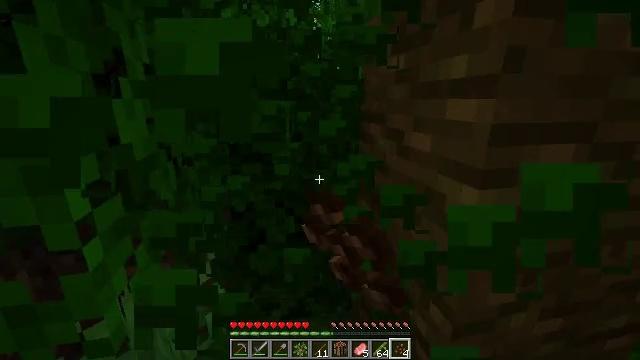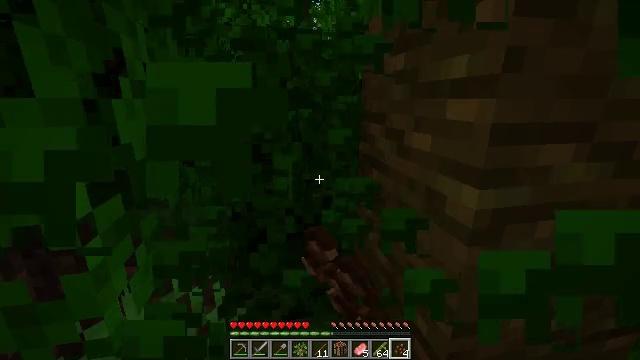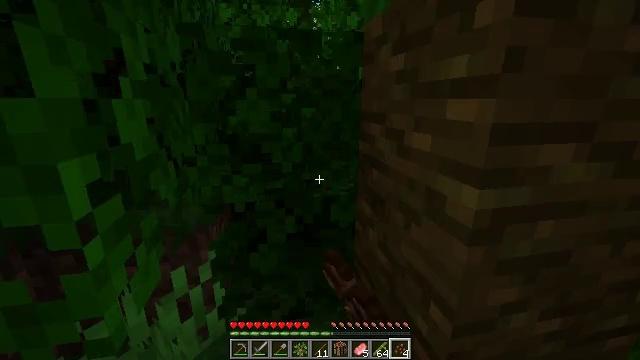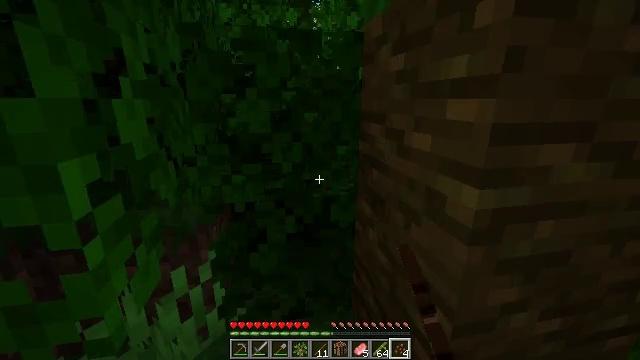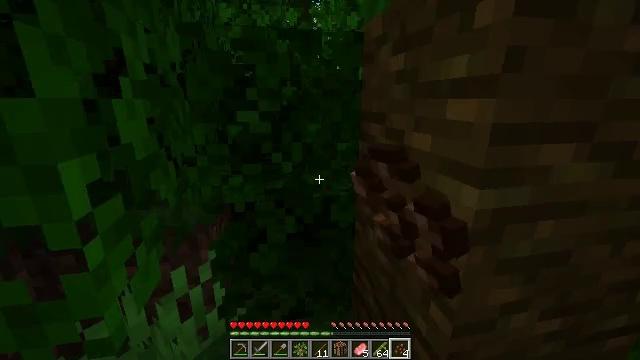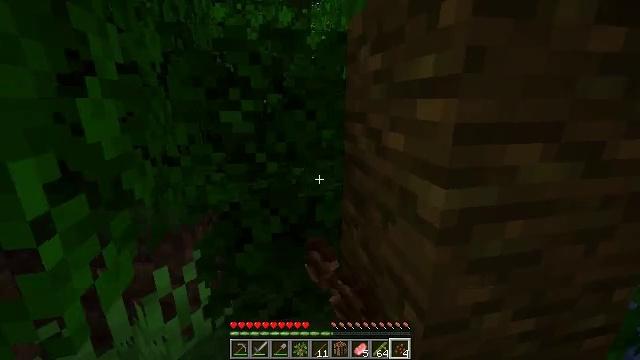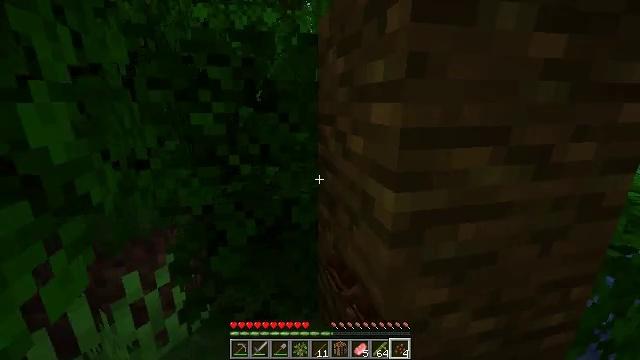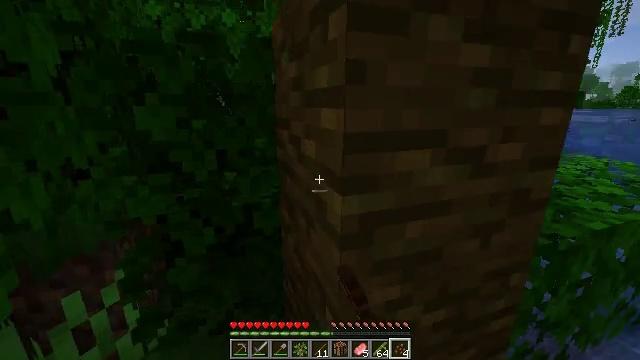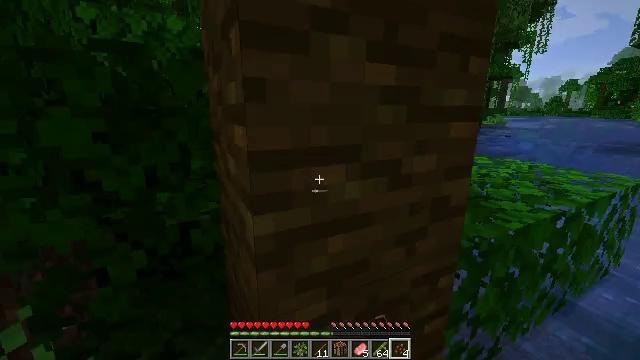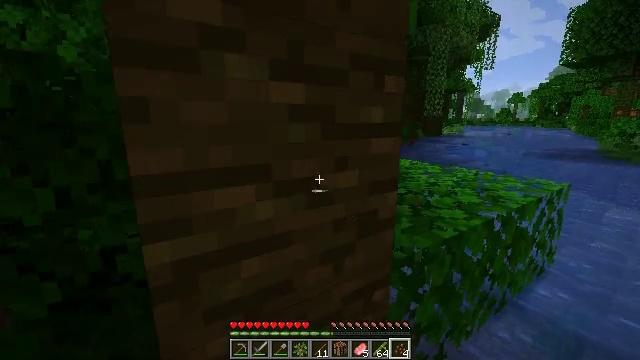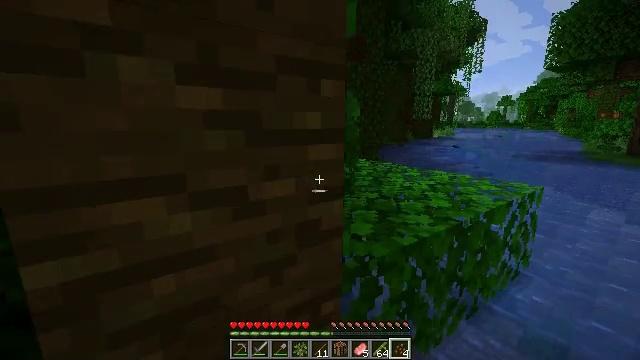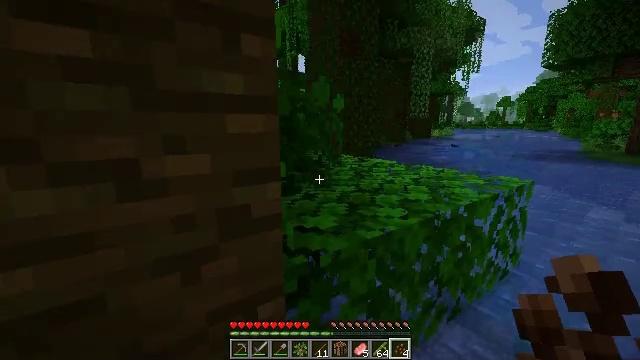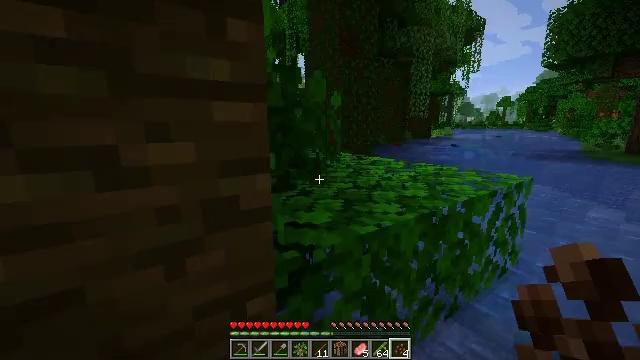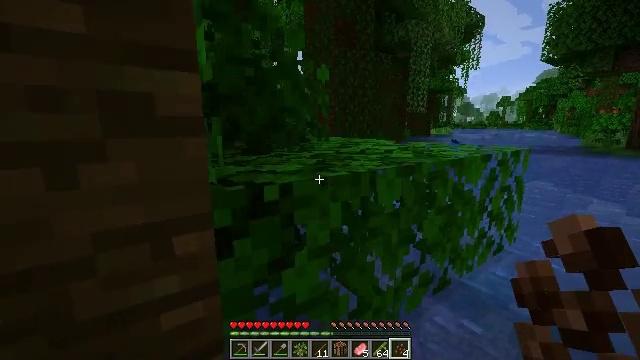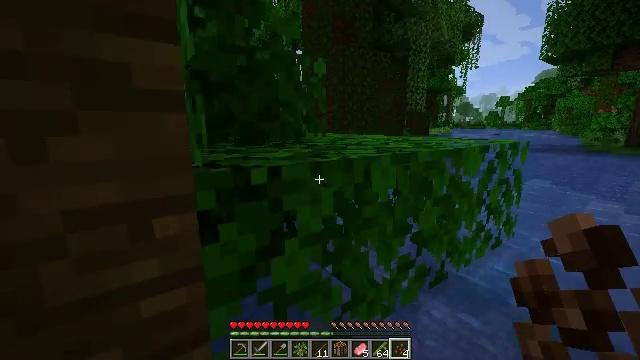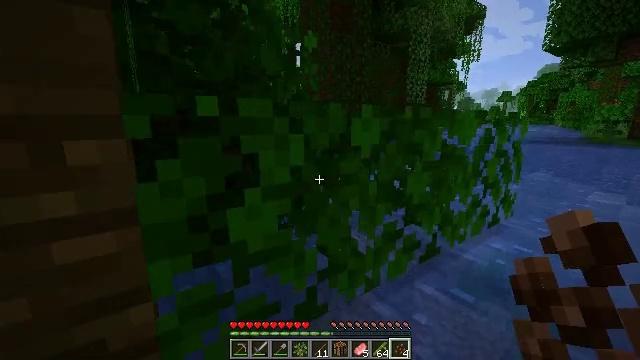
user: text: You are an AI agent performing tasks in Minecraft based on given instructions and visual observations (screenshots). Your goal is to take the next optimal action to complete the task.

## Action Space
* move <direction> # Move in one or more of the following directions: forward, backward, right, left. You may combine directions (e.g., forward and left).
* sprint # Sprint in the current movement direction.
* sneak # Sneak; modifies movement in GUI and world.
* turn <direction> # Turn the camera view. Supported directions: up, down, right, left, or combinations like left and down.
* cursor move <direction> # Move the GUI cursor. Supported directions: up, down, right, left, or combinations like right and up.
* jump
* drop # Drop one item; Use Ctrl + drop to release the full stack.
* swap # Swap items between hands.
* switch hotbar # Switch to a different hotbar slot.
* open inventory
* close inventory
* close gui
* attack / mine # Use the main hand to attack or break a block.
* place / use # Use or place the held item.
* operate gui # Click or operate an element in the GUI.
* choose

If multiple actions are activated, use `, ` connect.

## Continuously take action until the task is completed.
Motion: motion action
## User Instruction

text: Harvest melon from the farm.
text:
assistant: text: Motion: attack / mine
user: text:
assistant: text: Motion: attack / mine
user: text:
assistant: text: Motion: attack / mine
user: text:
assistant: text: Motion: attack / mine
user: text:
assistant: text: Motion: move right, attack / mine
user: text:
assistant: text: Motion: move right, turn right, attack / mine
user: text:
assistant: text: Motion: move right, turn right
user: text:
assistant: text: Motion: move right, turn right and up
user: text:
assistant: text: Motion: move right, turn right and up
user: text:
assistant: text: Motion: move forward and move right, turn right
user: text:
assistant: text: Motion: move forward and move right
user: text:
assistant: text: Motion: move forward and move right
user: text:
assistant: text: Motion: move forward and move right
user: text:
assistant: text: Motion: move forward and move right
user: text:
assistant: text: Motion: move forward and move right
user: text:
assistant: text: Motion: move forward and move right
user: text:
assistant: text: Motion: move forward and move right
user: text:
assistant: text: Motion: move forward, turn left
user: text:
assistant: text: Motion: move forward
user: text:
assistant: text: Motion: move forward
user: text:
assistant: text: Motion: move forward
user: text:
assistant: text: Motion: move forward and move right
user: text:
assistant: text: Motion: move forward and move right, turn right
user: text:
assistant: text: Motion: move forward and move right, turn right
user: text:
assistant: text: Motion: move forward and move right, turn right, jump
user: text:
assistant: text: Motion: move forward and move right, jump
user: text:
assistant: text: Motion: move forward and move right, jump
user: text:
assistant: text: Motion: move forward and move right, jump
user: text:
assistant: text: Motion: move forward and move right, jump
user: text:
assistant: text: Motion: move forward and move right, jump